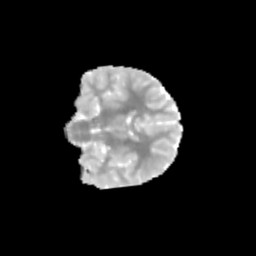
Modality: MD
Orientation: coronal
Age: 10
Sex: female
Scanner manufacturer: siemens
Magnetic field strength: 3 T
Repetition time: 3.8 s
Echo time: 0.07 s